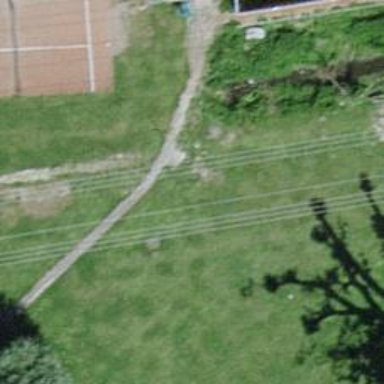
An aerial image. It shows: Miniature railway.